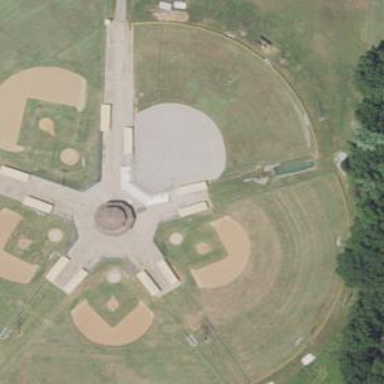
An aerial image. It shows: Baseball pitch for leisure land activities.